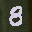
Label: 8